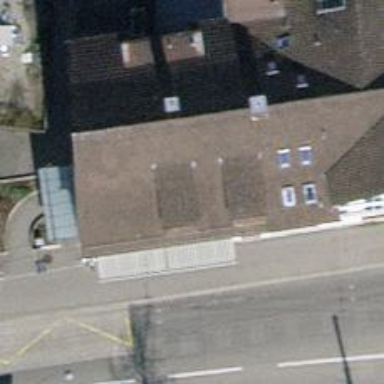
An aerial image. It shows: Pharmacy.